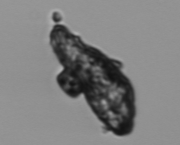
Label: Delphineis